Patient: sex F, age 71
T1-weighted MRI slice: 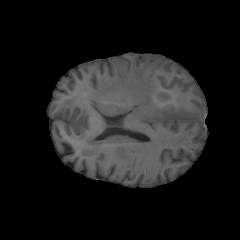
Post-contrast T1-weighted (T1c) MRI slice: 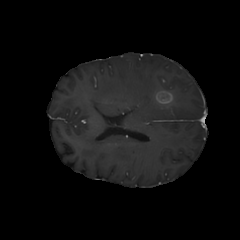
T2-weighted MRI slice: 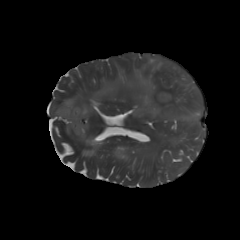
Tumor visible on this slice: yes
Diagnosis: Glioblastoma, IDH-wildtype
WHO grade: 4